Question: How to execute only the specific failed tests. By using 'IRetryAnalyzer' we can re-run the failed tests for x number of time. As mentioned here <URL>
We need to execute only tests which are failed because of NoSuchElementException and TimeoutException.
Please find the below screen shot where total 8 tests are failed and there are 6 tests which are failed because of NoSuchElementException-1 and TimeoutException-5.

Please help.
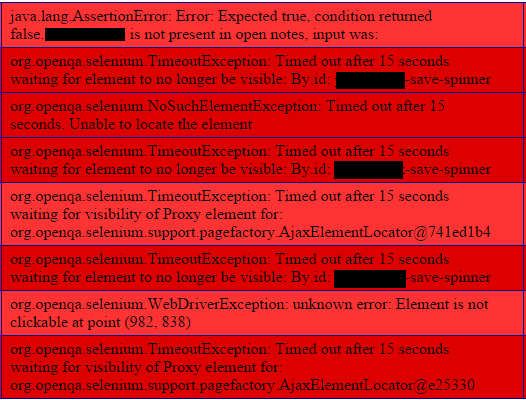
Answer: You can try out by checking the result of your tests like:
'''
@Override
public boolean retry(ITestResult result) {
try {
if (result.getThrowable().toString()
.contains("NoSuchElementException")) // Checking for specific reasons of failure
if (retryCount < maxRetryCount) {
retryCount++;
return true;
}
return false;
} catch (Exception e) {
return false;
}
}
'''
Since every result has an attribute 'm_throwable' in case of exception has occurred, you can use it to get your task done in Retry class.